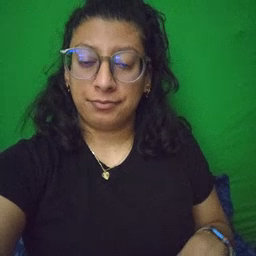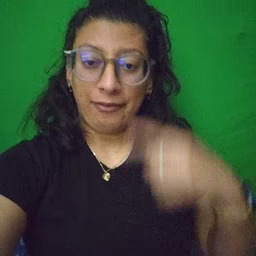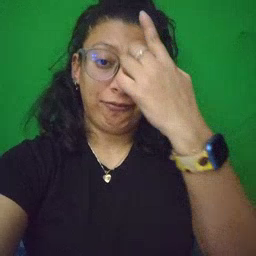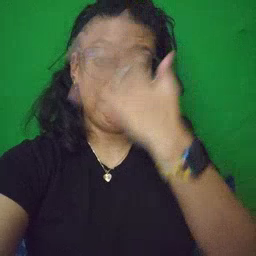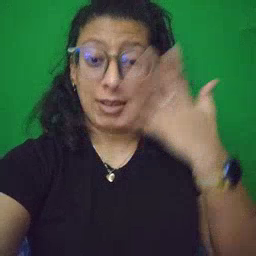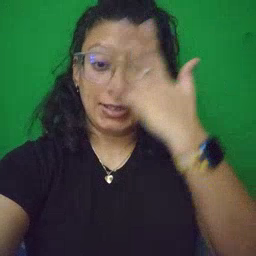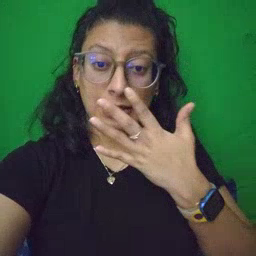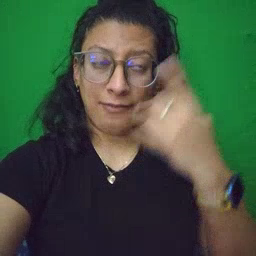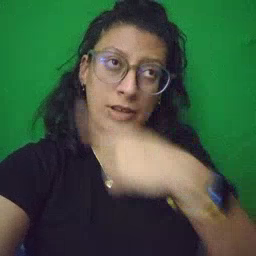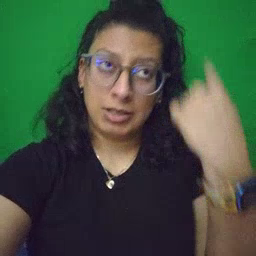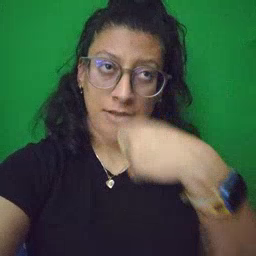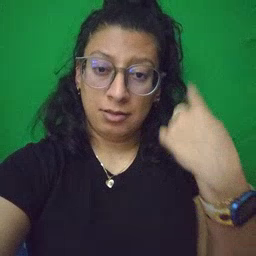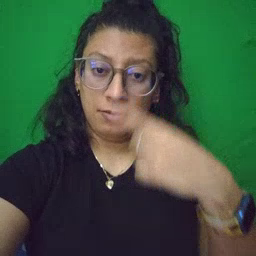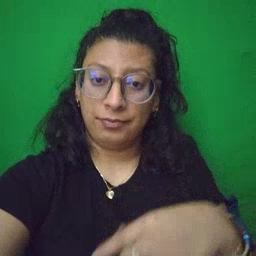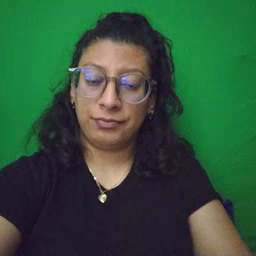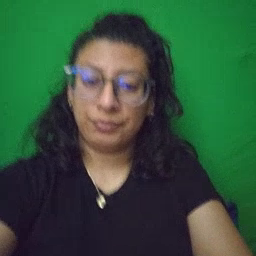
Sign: face